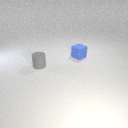
small blue rubber cube to the right of small gray rubber cylinder